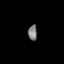
Tissue: lung
Cell type: Myeloid cells
Senescence score: 0.1396
Nuclear area (px): 140
Mean DAPI intensity: 121.157